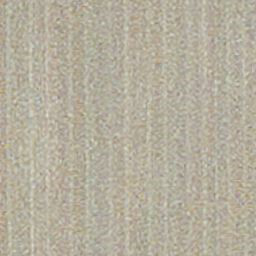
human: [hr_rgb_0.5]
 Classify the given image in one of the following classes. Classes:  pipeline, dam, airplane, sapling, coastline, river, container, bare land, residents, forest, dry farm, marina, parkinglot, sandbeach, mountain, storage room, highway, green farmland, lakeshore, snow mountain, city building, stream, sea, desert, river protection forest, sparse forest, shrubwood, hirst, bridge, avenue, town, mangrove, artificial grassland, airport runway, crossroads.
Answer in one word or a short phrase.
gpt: dry farm